Question: I want to change on the 'yticklabel' decimal separator from a decimal point to a comma, but leave the format of the offset text (1e-14), after using code from <URL>.

My questions:
1. How can I change the point to a comma and save 1e-14?
2. How can I change e to E in the offset text?
I am using Python 3.5
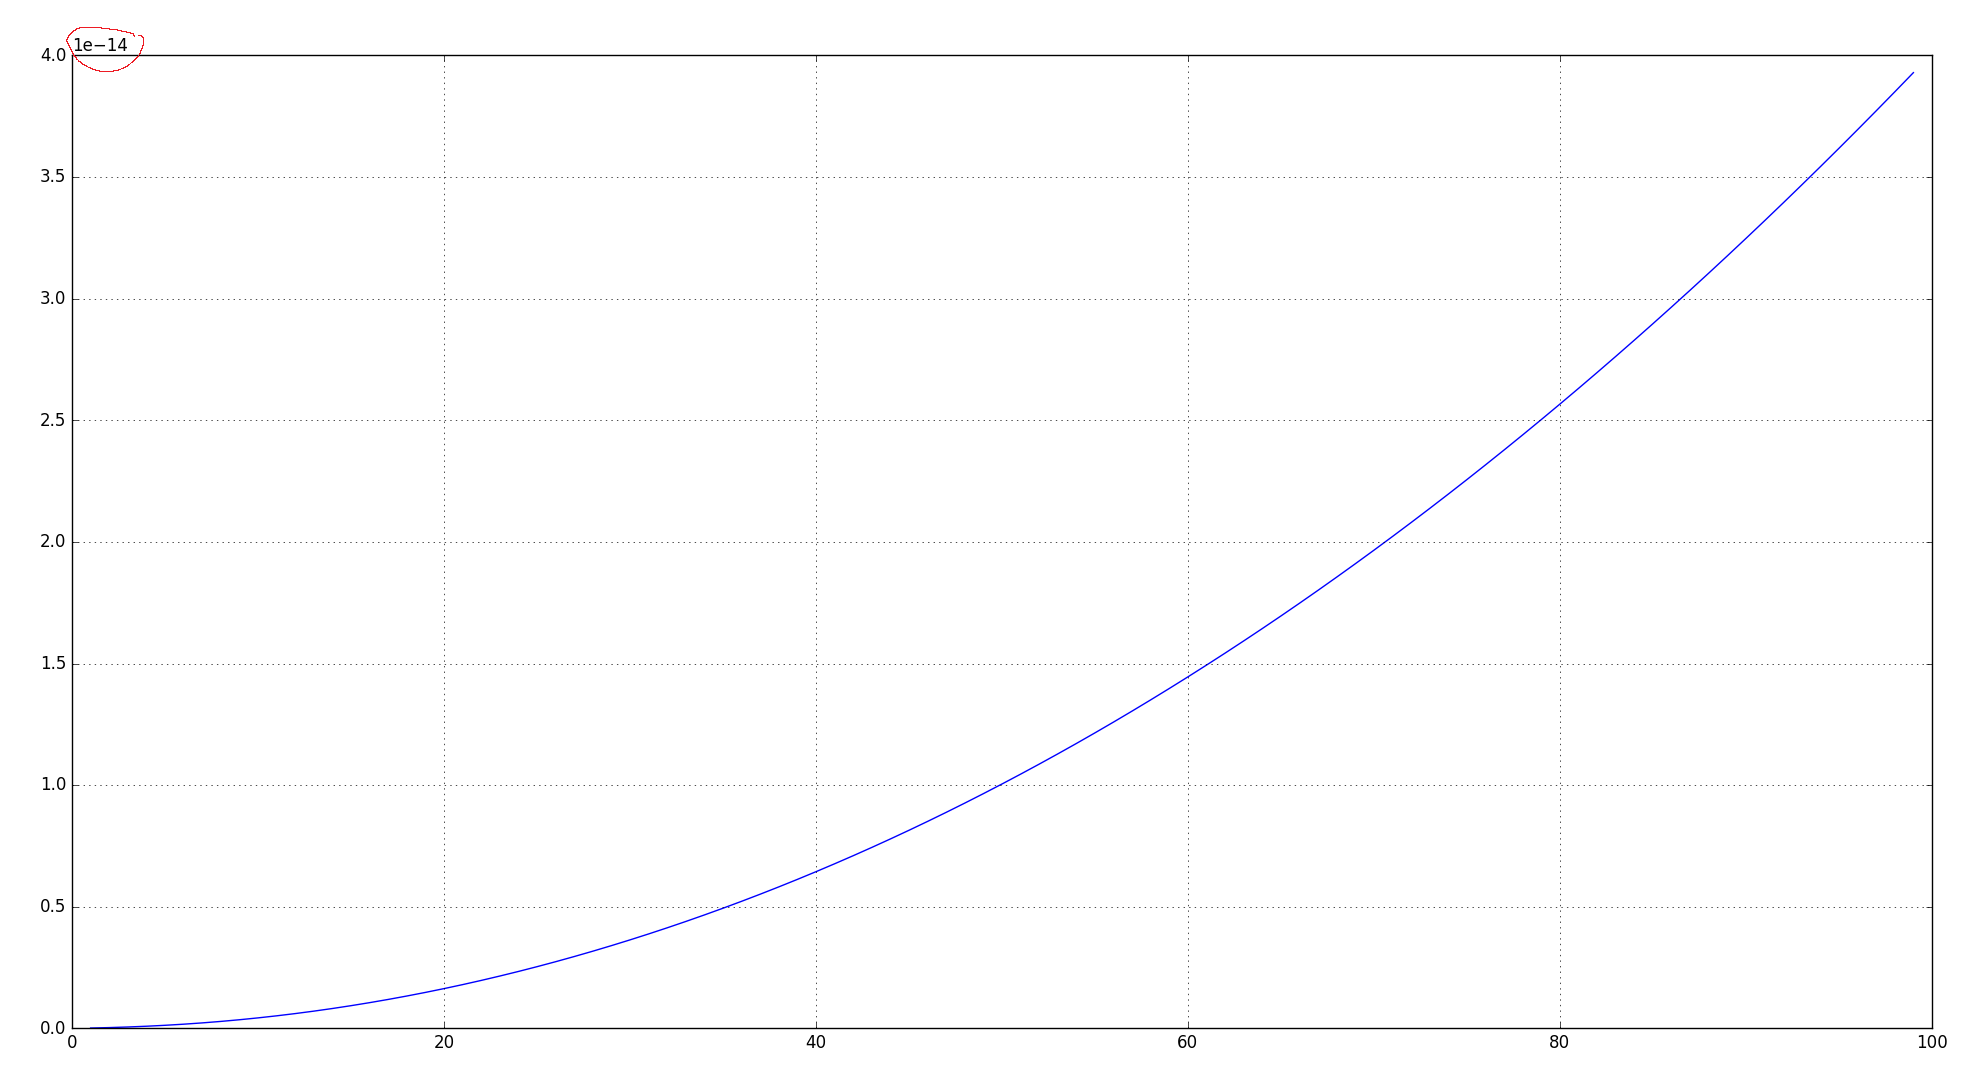
Answer: To change the decimal separator from a point to a comma, you can change the <URL> to somewhere where a comma is used. For example, here I set it to German:
'''
#Locale settings
import locale
# Set to German locale to get comma decimal separater
locale.setlocale(locale.LC_NUMERIC, "de_DE")
import numpy as np
import matplotlib.pyplot as plt
plt.rcdefaults()
# Tell matplotlib to use the locale we set above
plt.rcParams['axes.formatter.use_locale'] = True
# make the figure and axes
fig,ax = plt.subplots(1)
# Some example data
x=np.arange(100)
y=4e-18*x**2
# plot the data
ax.plot(x,y,'b-')
plt.show()
'''
<URL>
Changing the exponent to 'E' in the offset text does not seem to be a simple task. You might start by looking at the answers <URL>.